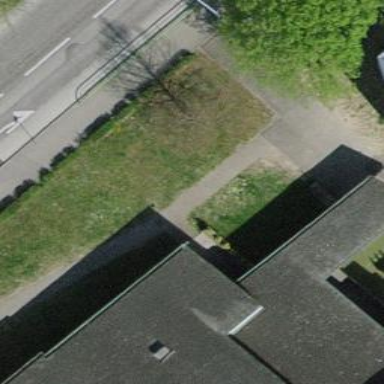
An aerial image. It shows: View of roof of building.